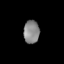
Tissue: lung
Cell type: Myeloid cells
Senescence score: 0.2411
Nuclear area (px): 354
Mean DAPI intensity: 135.624